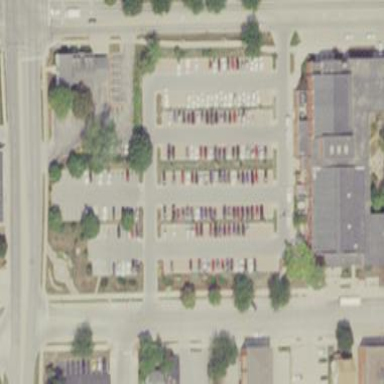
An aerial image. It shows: Parking area with paving stones surface.